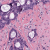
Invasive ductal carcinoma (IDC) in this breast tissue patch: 1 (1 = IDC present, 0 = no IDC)